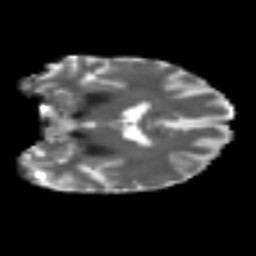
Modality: T2w
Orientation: coronal
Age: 72
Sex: female
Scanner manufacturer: siemens
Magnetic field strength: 3 T
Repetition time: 4.987 s
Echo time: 0.0792 s